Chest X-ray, PA view. Patient: 67 years old, sex M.
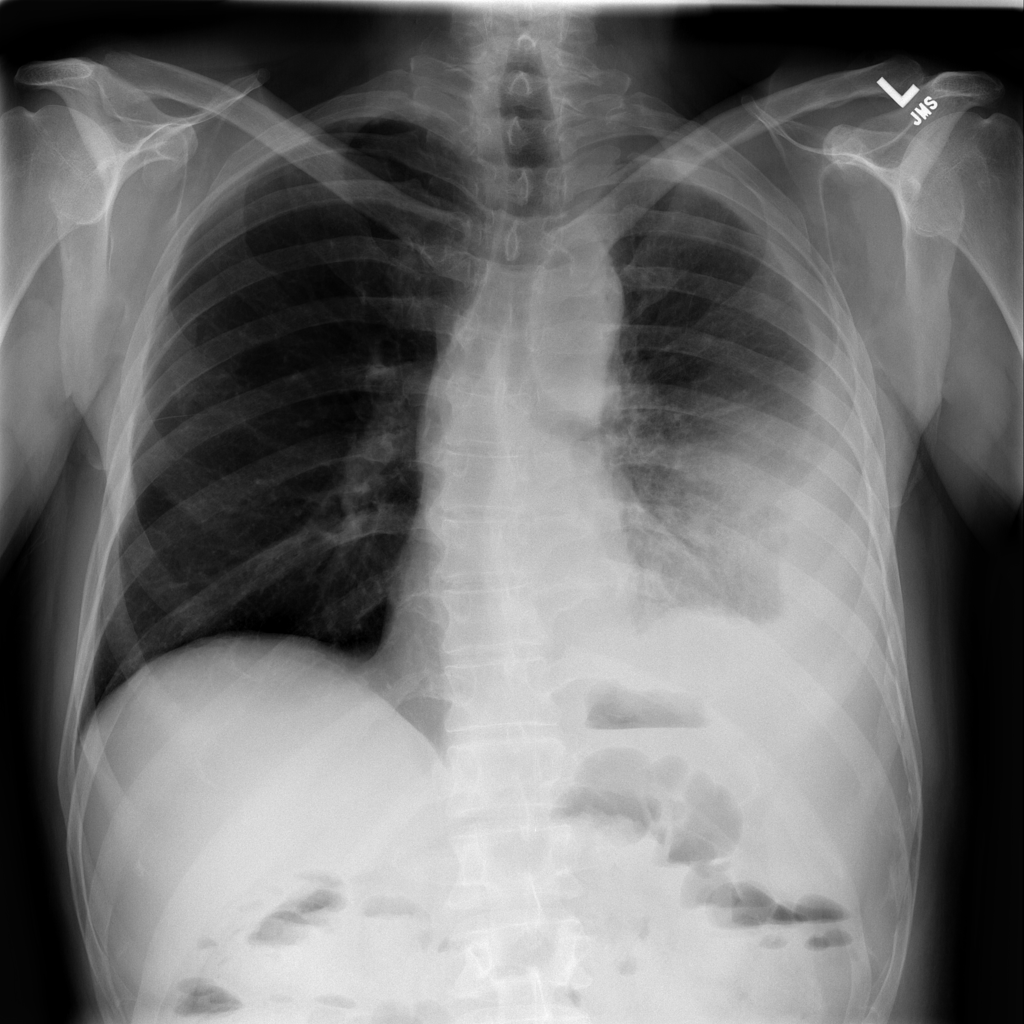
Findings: No Finding